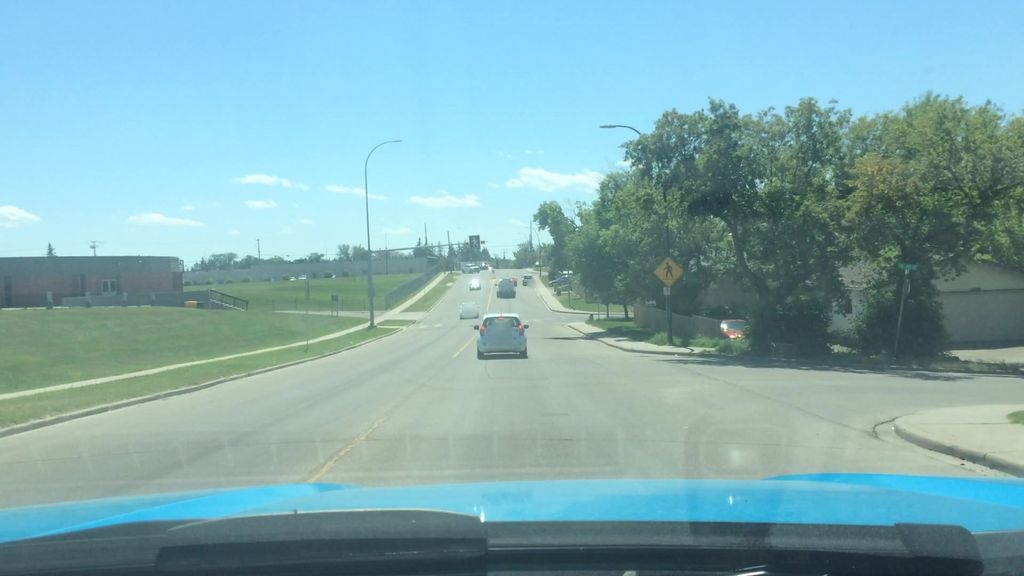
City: calgary